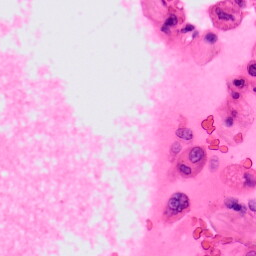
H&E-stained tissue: Lung